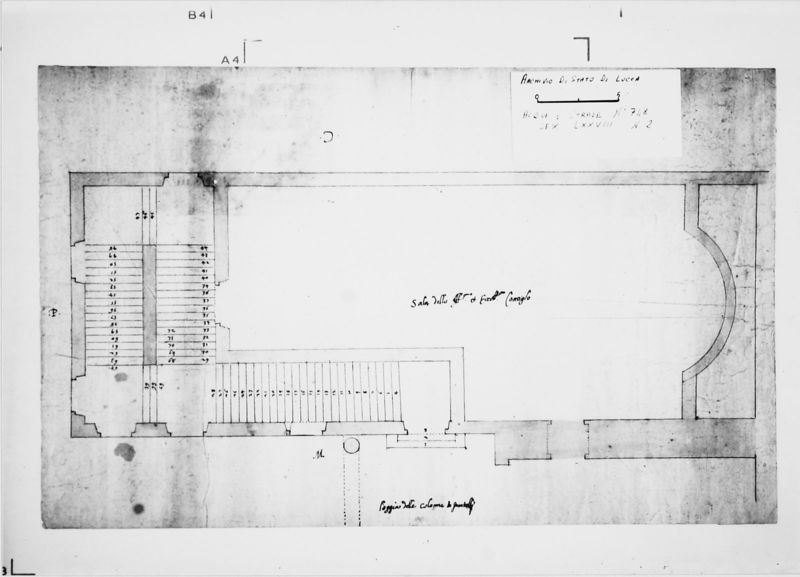
Titel: Rathaus in Lucca
Künstler: Bartolomeo Ammannati
Standort: Lucca, Rathaus (EU - I)
Schlagwörter: fenster, grau, schwarz, säule, säulen, weiss, zeichnung, gebäude, haus, wand, architektur, kirche, blatt, schrift, bogen, italien, mauer, empore, saal, kuppel, treppe, treppen, zahlen, ziffern, aufgang, stufe, stufen, aufsicht, kloster, palast, beschriftung, entwurf, bänke, rom, apsis, treppenhaus, chor, plan, querschnitt, bau, grundriss, bauwerk, massstab, saalkirche, festsaal, architekturplan, klosterkirche, saalbau, sala, emporre